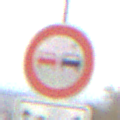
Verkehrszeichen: Ueberholverbot
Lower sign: LaengeEinerStrecke2
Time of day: MorningAfternoon
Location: Outdoor (Suburban)
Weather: Overcast
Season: NotSpecified
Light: Natural